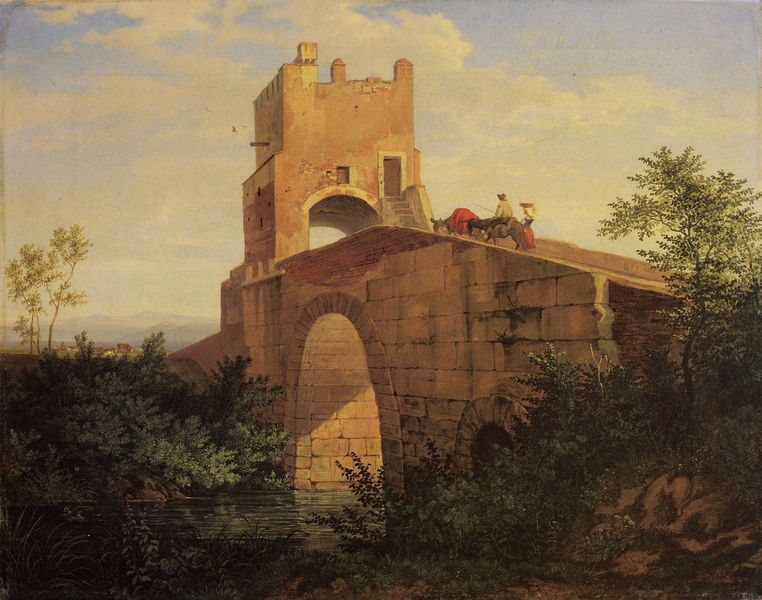
Titel: Ponte Salaro bei Rom
Künstler: Adrian Ludwig Richter
Standort: Leipzig
Institution: Museum der Bildenden Künste
Schlagwörter: baum, berg, blau, blätter, gemälde, gestein, himmel, laub, mann, schatten, vogel, wasser, weiß, wolken, bäume, fluss, gelb, grün, impressionismus, landschaft, menschen, ocker, ufer, äste, abend, braun, fenster, frau, grau, hintergrund, hut, hüte, kleid, licht, pfeiler, schwarz, tür, gebäude, gras, rot, tier, tiere, tuch, wiese, wolke, beige, malerei, rock, hemd, architektur, barock, mensch, stein, steine, öl, bach, dämmerung, ferne, horizont, häuser, hügel, kühe, natur, spiegelung, vögel, weide, weite, zweige, brücke, busch, büsche, gebüsch, gehen, gewässer, sonne, sträucher, gold, decke, klassizismus, paar, pflanze, pflanzen, renaissance, bauern, esel, genre, pferd, pferde, reiter, rund, turm, reiten, sattel, aussicht, spanien, sommer, wellen, ente, ansicht, bogen, italien, naturalismus, mieder, gepäck, last, berge, gebirge, sonnenlicht, mauer, sonnenuntergang, kuh, landschaftsmalerei, rind, idylle, kutsche, wagen, böschung, romantik, staffage, treppe, treppen, detail, korb, durchgang, stimmung, stufe, stufen, weste, abendrot, bauer, tor, zinnen, flucht, bögen, ruine, rinder, burg, torbogen, übergang, festung, mauerwerk, regenrinne, peitsche, gemäuer, quader, sandstein, mauern, reise, atmosphäre, naturalistisch, viadukt, rampe, lasttier, packesel, fließen, maria, joch, ochsen, hirten, wasserspeier, gewölk, wanderung, josef, joseph, abendlicht, zinne, brückenbogen, aufbau, pastorale, strächer, flussufer, trppe, reisen, stiegen, ufre, luss, blöcke, schießscharte, torhaus, abfluss, bäme, menscheen, überqueren, brückenturm, paa, bacht, blauf, überquere, wesel, tortiere